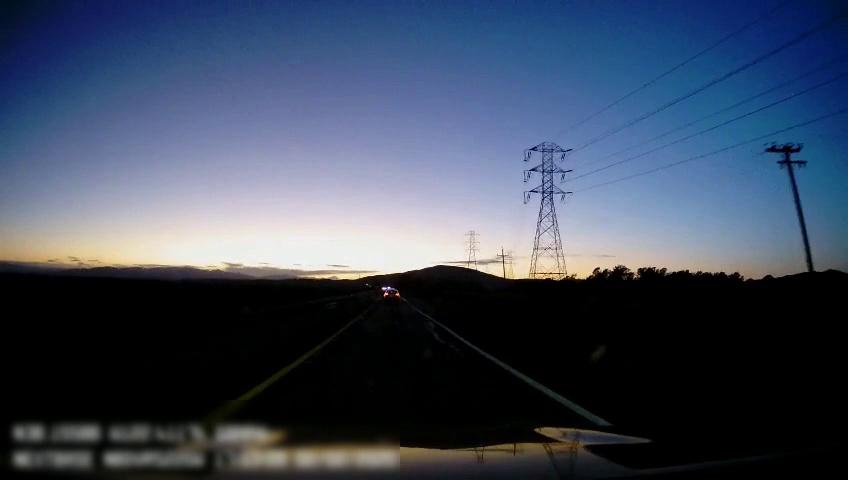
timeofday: Dusk/Dawn/Twilight
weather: Other
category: Drivable Space
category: Vehicles | Car
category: Lanes | Current Lane
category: Lanes | Current Lane